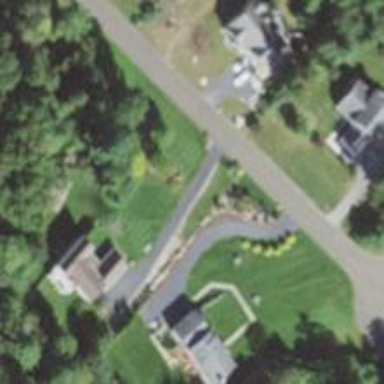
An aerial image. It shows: Residential driveway serving as service road.